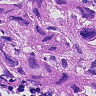
Metastatic tissue present: yes